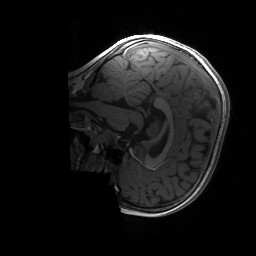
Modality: T1w
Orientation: sagittal
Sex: female
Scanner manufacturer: siemens
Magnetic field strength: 3 T
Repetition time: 1.9 s
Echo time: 0.00243 s